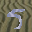
Label: 5